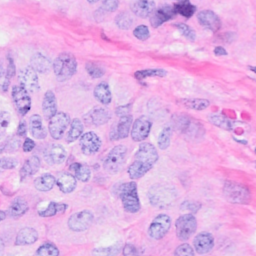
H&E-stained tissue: Breast